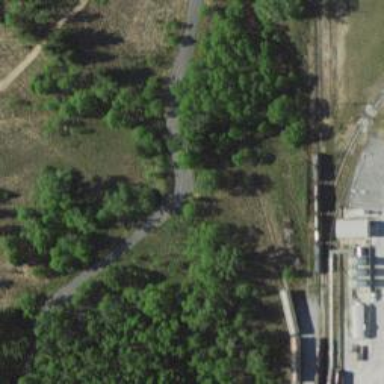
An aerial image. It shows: Asphalt cycleway.